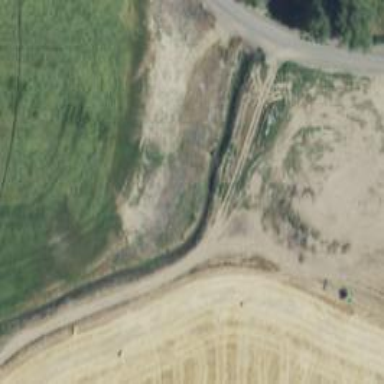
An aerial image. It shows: Track with grade5 tracktype.